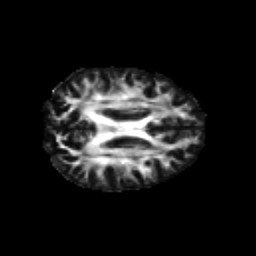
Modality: FA
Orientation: axial
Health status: healthy
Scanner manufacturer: philips
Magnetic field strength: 3 T
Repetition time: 6.964 s
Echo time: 0.092 s